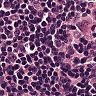
Metastatic tissue present: no